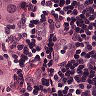
Metastatic tissue present: yes